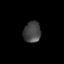
Tissue: skin
Cell type: Epithelial cells
Senescence score: 0.2788
Nuclear area (px): 354
Mean DAPI intensity: 68.853